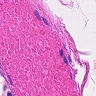
Metastatic tissue present: no